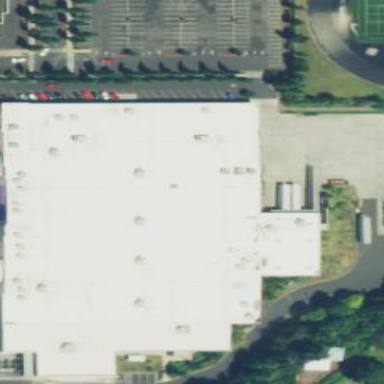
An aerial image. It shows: Retail building.